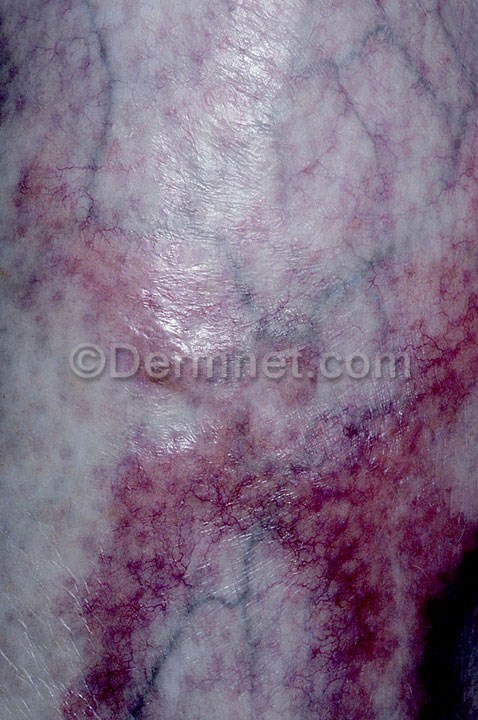
Disease: Systemic Disease